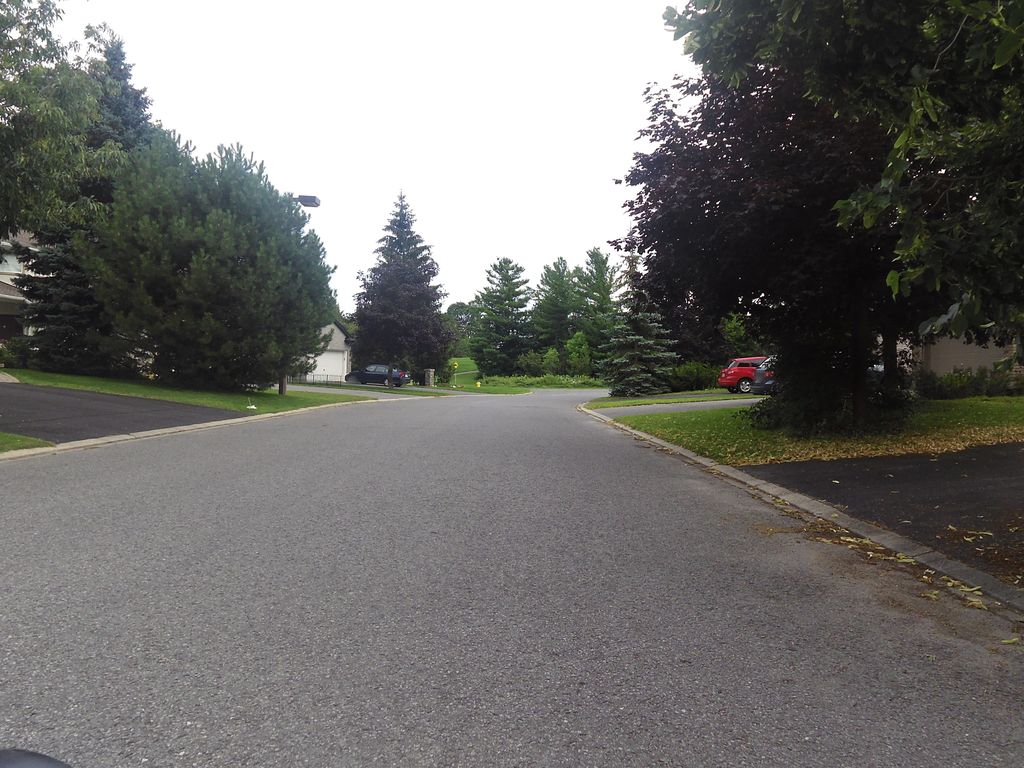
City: ottawa-gatineau